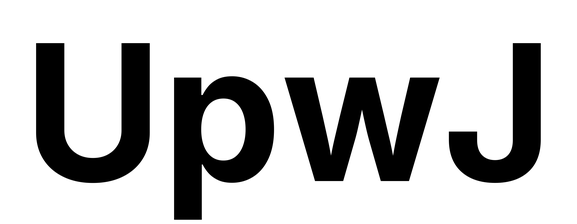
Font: Inter_Bold